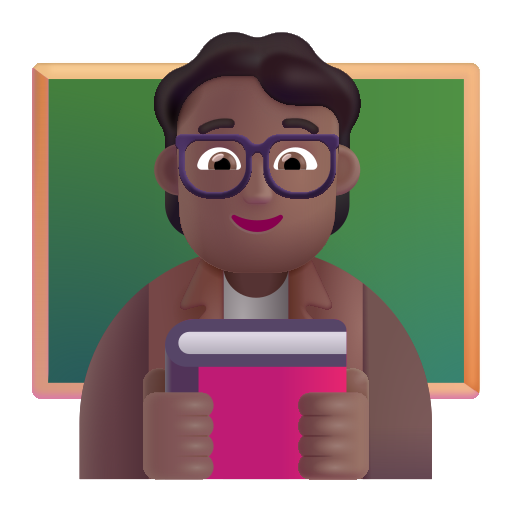
teacher color  dark